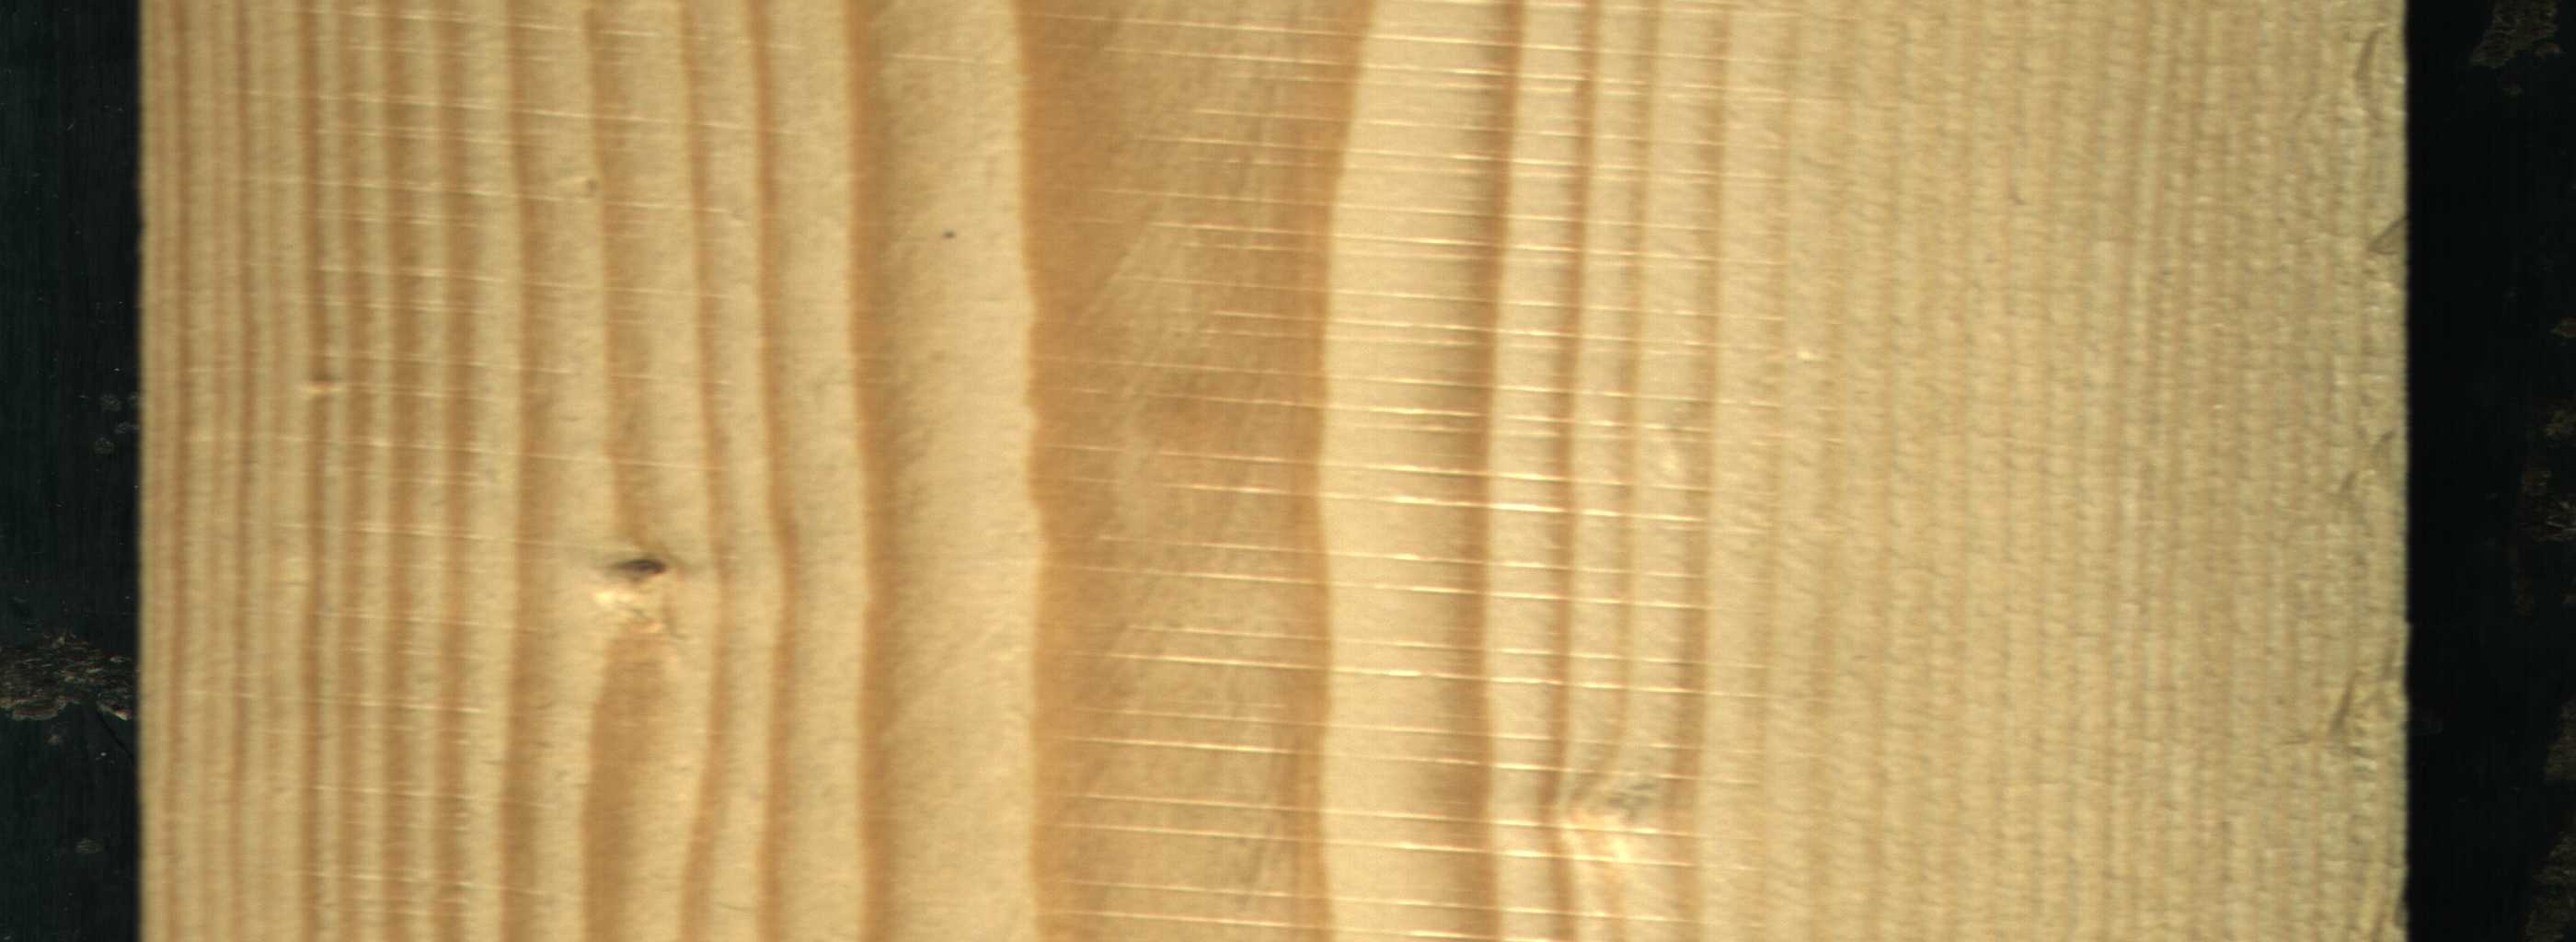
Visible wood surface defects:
Live_Knot